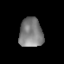
Tissue: lung
Cell type: Epithelial cells
Senescence score: 0.1907
Nuclear area (px): 673
Mean DAPI intensity: 128.845